Question: The '<lingenio-view-translation>' element actually extends another element, so I guess this is where the multiple '#shadow-root' tags stem from. The lower one is the '#shadow-root' from the extended element, the upper one from the extending element. How can I access the extended element from within '<lingenio-view-translation>' aka the extending one? 'this.shadowRoot' always returns the top one.

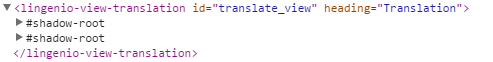
Answer: use the "shadowRoots" property. <URL>:
'''
Polymer('x-zot', {
ready: function() {
console.assert(
this.shadowRoots['x-foo'].querySelector('#foo') === this.$.foo
);
console.assert(
this.shadowRoots['x-bar'].querySelector('#bar') === this.$.bar
);
console.assert(
this.shadowRoots['x-zot'].querySelector('#zot') === this.$.zot
);
}
});
'''